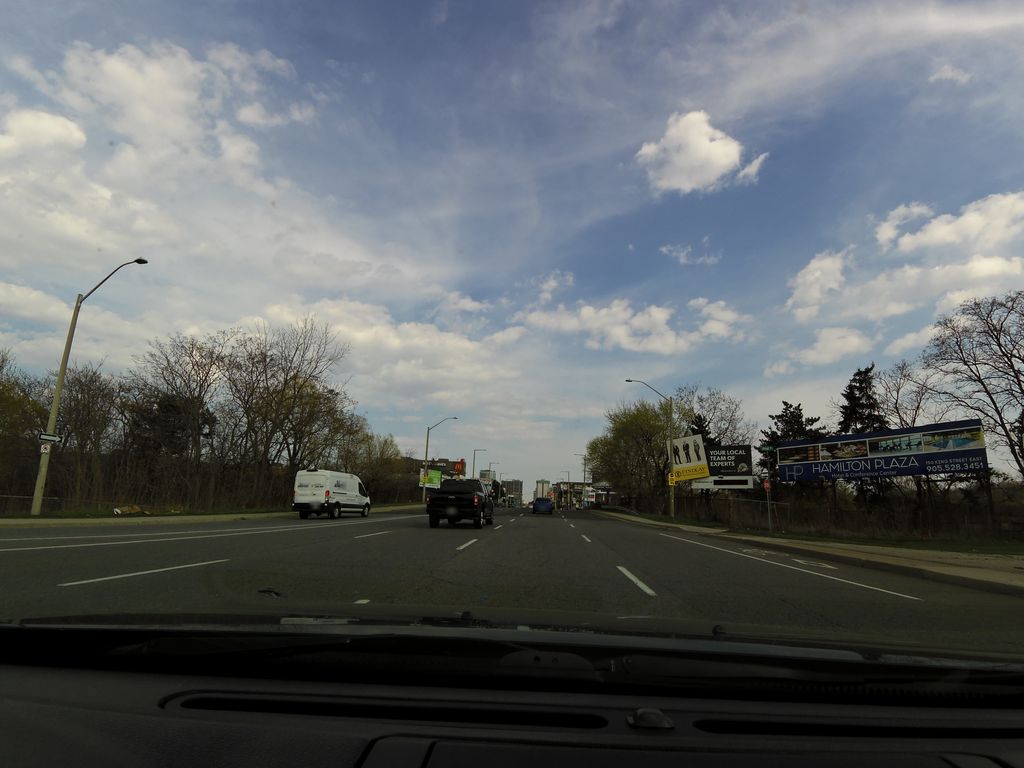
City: hamilton